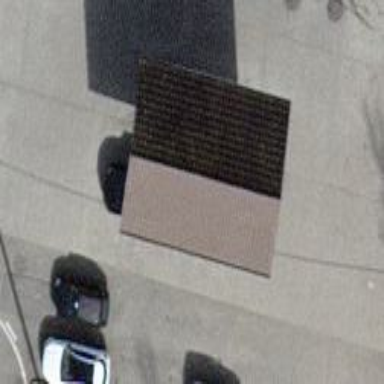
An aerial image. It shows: View of roof of building.